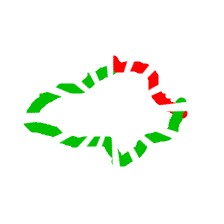
Shape: rhombus